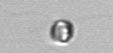
Label: nanoplankton_mix